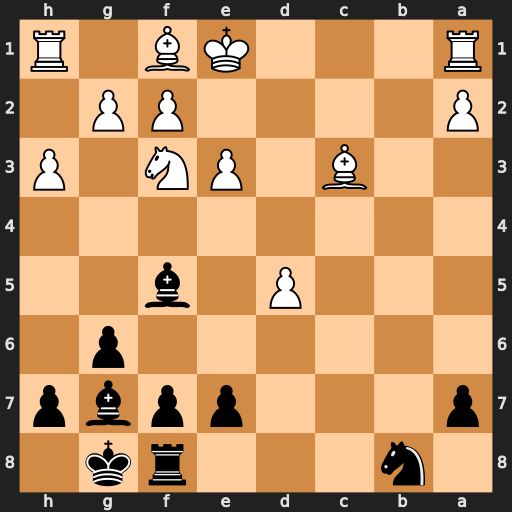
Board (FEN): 1n3rk1/p3ppbp/6p1/3P1b2/8/2B1PN1P/P4PP1/R3KB1R
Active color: b
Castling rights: KQ
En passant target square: -
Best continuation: Bxc3+ Nd2 Bxa1